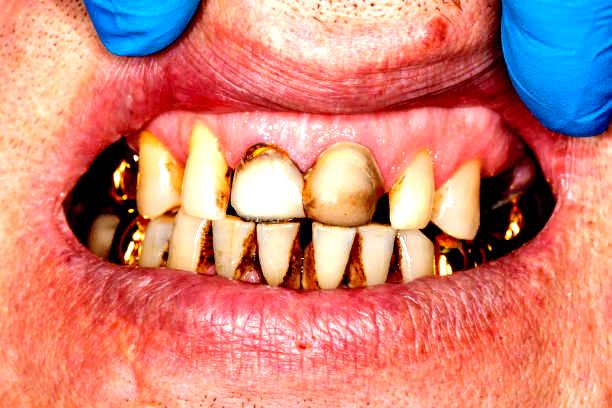
Condition: Calculus